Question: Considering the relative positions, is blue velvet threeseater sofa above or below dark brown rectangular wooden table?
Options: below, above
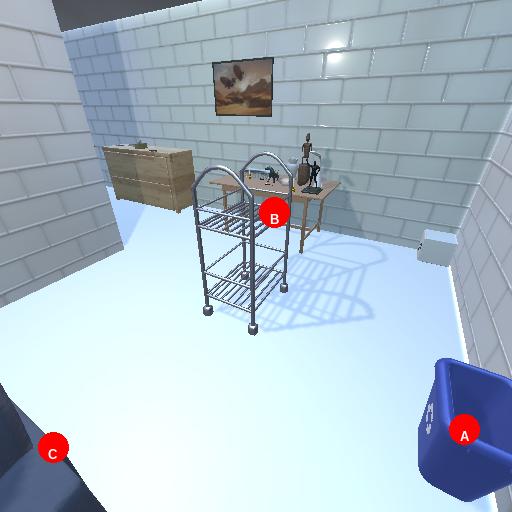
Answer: below